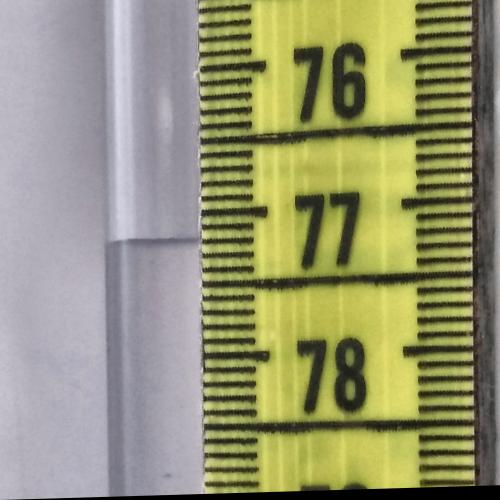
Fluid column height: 77.2 cm